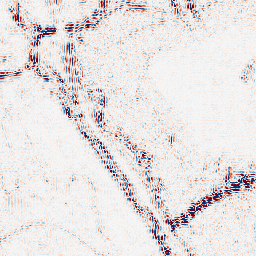
Category: wavelet
Decomposition family: wavelet_reverse_biorthogonal
Decomposition parameters: wavelet: rbio2.4
level: 2
Upsampling method: linear_exact
Upsampling parameters: scale: 8
Upsampling scale: 8